Question: I have an 'index.php' and 'news.php' and '.htaccess' files in my 'localhost/DIRECTORY/AID/'
folder, and I am basically trying send/receive data from 'index.php' to 'news.php'
This is a function inside the 'index.php', which creates a link from database query, and echos out a title of an article.
'''
function news_preview() {
$query = "SELECT * FROM updates ORDER BY update_id DESC LIMIT 5 ";
$result = mysql_query($query) or die(mysql_error());
while ($row = mysql_fetch_array($result)) {
$url = "/news/$row[update_id]/" . preg_replace('/[^a-zA-Z0-9-_]/', '_',
$row['update_title']);
echo "<a href="$url"> " . substr($row['update_title'], 0, 26) . "...</a><br/>";
}
}
echo news_preview();
'''
Now, here is what the '.htaccess' looks like
'''
RewriteEngine On
RewriteCond %{REQUEST_FILENAME} !-d
RewriteCond %{REQUEST_FILENAME} !-f
RewriteCond %{REQUEST_FILENAME} !-l
RewriteRule ^news/([0-9]+)/([A-Za-z0-9_-]+)$ DIRECTORY/AID/news.php?id=$1 [QSA,L]
'''
Now, to the problem. Basically, when I clicked on the link (generated by 'news_preview()' )
shown in the 'index.php', All I get in the page is nothing. But, probably because I am trying to use the '$_GET['title']' Although, I am not certain if that is how we retrieve data. But, the links take me to 'http://localhost/news/46/This_is_news_title'
which is perfect, but I am getting the 'Object Not Found' error
Below, is the image of the error I am getting.

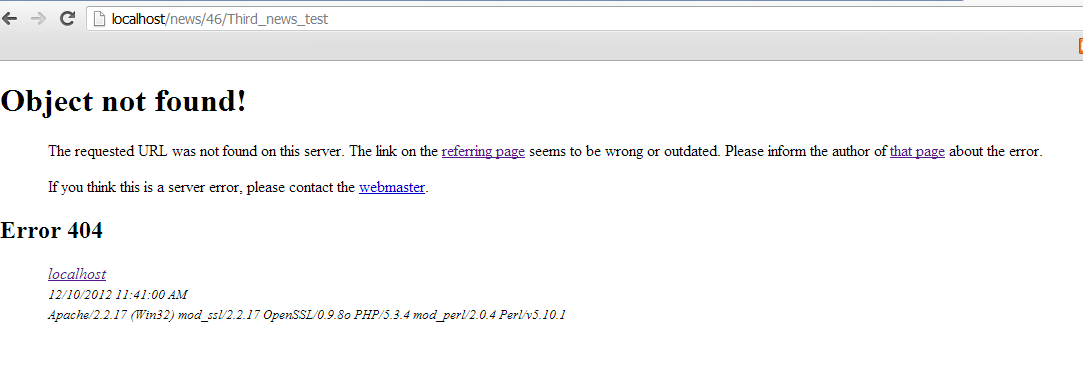
Answer: Put this code in the 'htdocs/.htaccess':
'''
Options +FollowSymLinks -MultiViews
# Turn mod_rewrite on
RewriteEngine On
RewriteBase /
RewriteRule ^news/([0-9]+)/.*$ /DIRECTORY/AID/news.php?id=$1 [QSA,L,NC]
'''